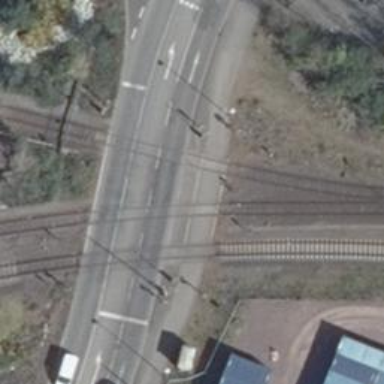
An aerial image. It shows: Full barrier at railway crossing.